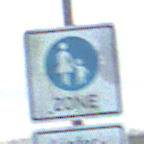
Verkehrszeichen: BeginnFussgaengerzone
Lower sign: BesondereFahrzeugeUndTransportgueter5
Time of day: SunriseSunset
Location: Outdoor (RoadRail)
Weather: PartlyCloudy
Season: NotSpecified
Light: Natural